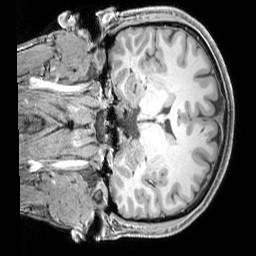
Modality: T1w
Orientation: coronal
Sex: male
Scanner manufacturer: siemens
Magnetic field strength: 3 T
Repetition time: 2.3 s
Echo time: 0.00226 s